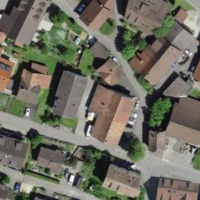
EUNIS habitat code: 54
Species observed at this site:
Tanacetum vulgare
Ajuga reptans